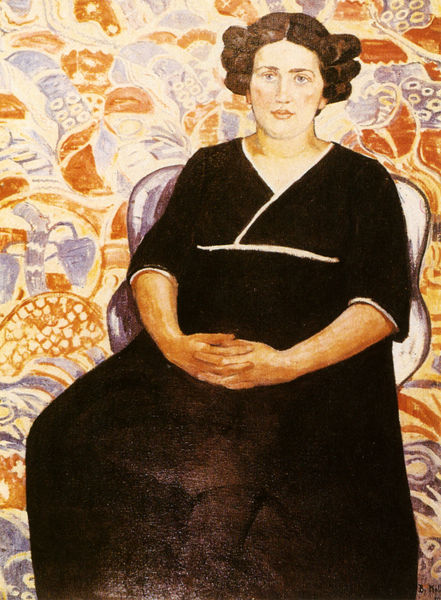
Titel: Emilie Bittner
Künstler: Broncia Koller
Institution: (Privatbesitz)
Schlagwörter: blau, dunkel, gemälde, sitzen, braun, bunt, frau, frisur, kleid, mund, nase, orange, schwarz, stuhl, weiss, blick, dame, muster, arme, augen, gesicht, hände, porträt, haare, sessel, sitzend, pflanzen, brünett, locken, kanne, dick, gefaltet, tapete, bauch, fett, blumenmuster, fisch, verschränkt, frisue, kräftig, gucken, lockenwickler, friesur, adipositas